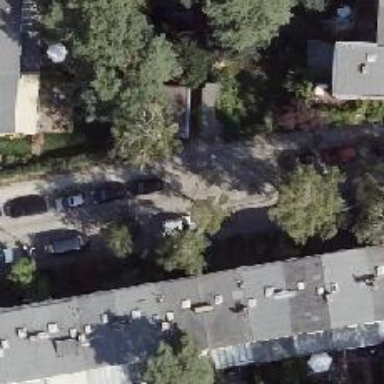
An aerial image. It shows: Residential road with sidewalks on both sides.